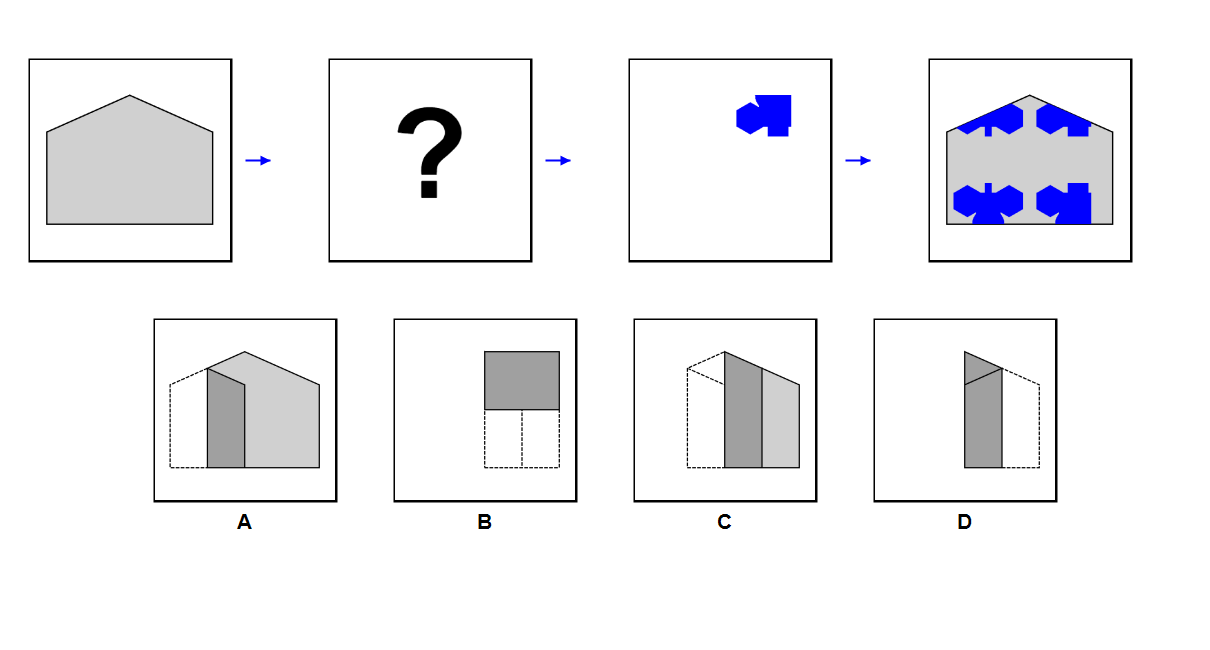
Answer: D